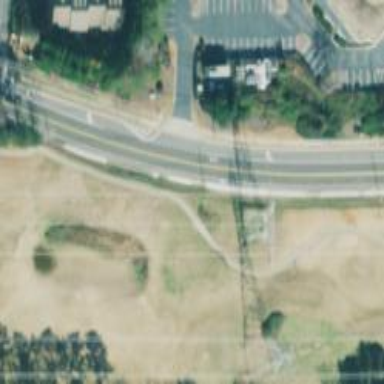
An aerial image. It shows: Lattice structure tower used for power transmission.